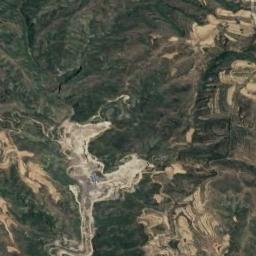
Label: mountain